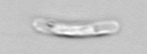
Label: Guinardia_striata